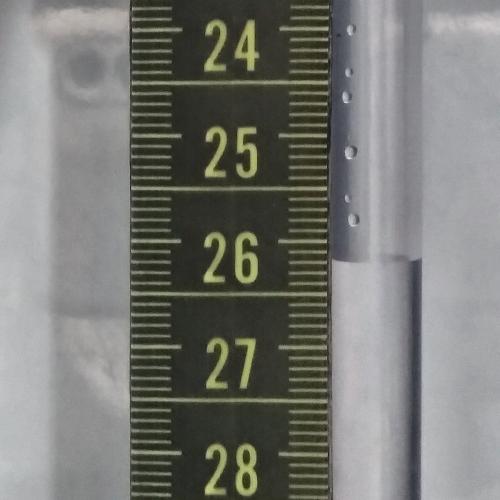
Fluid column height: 26.2 cm